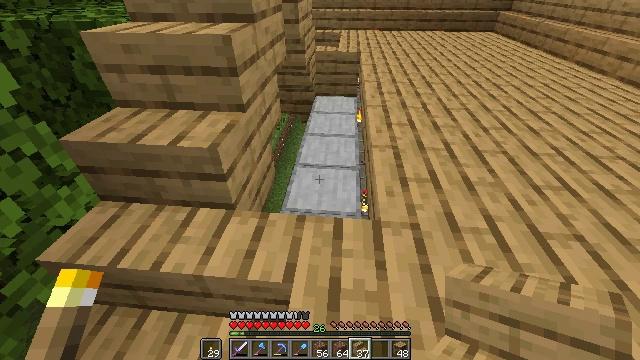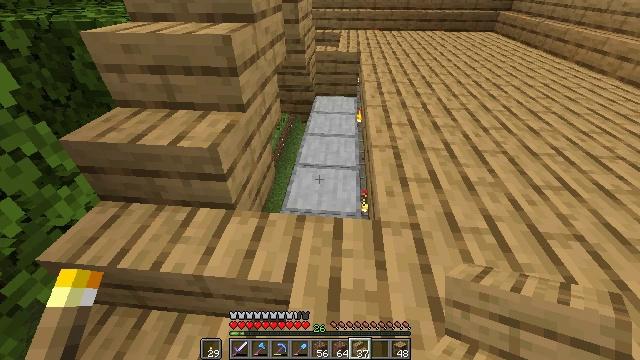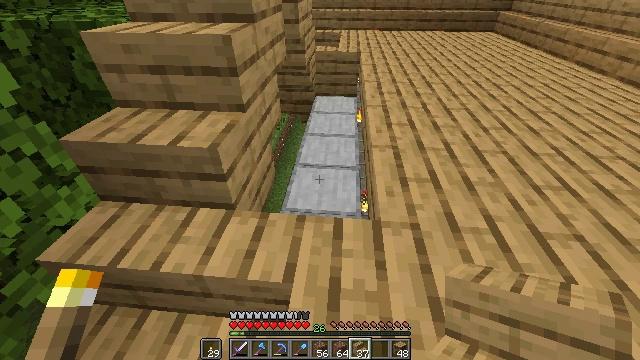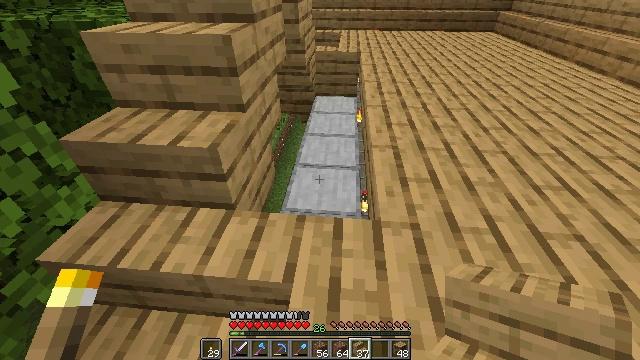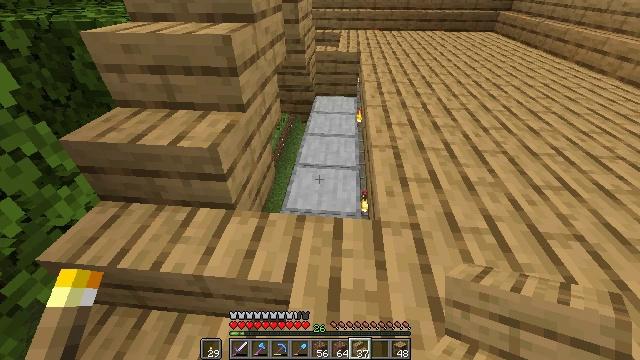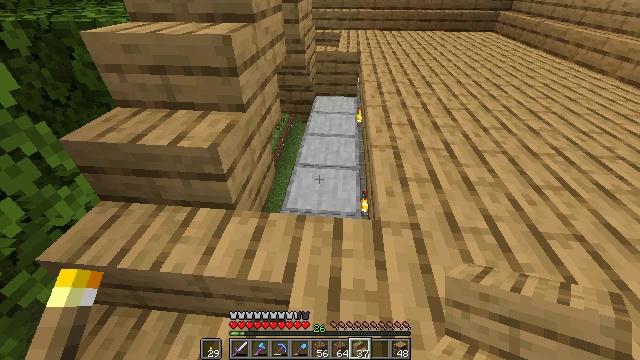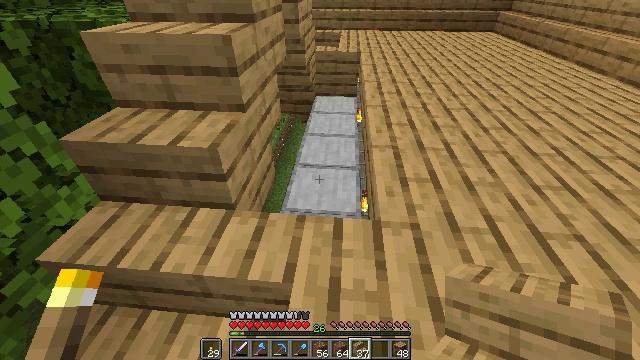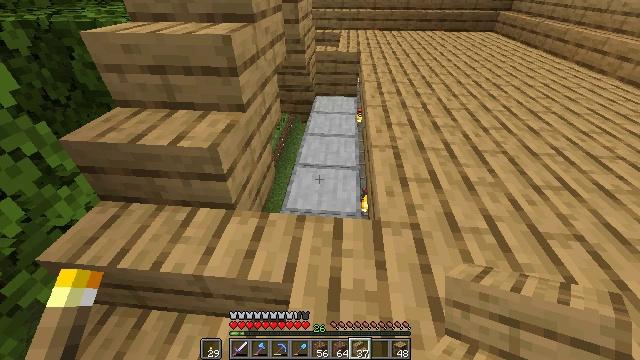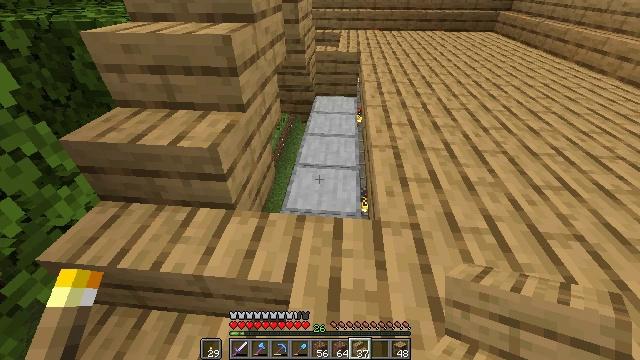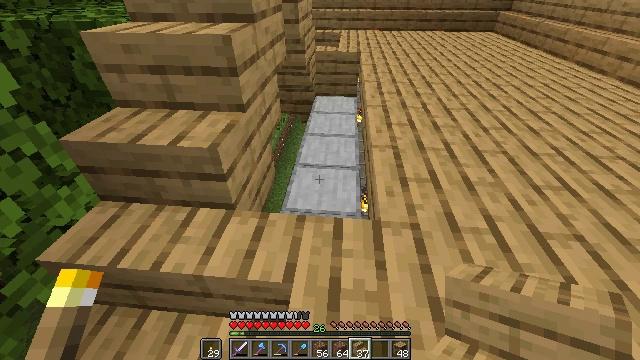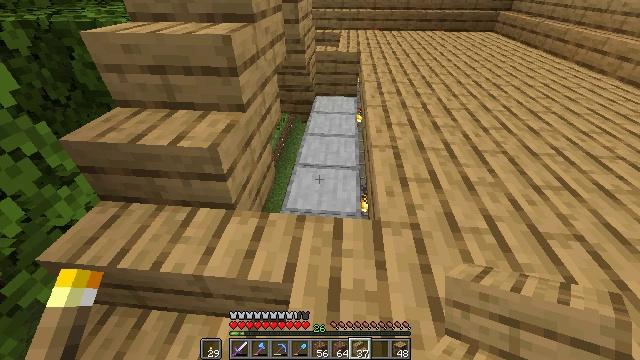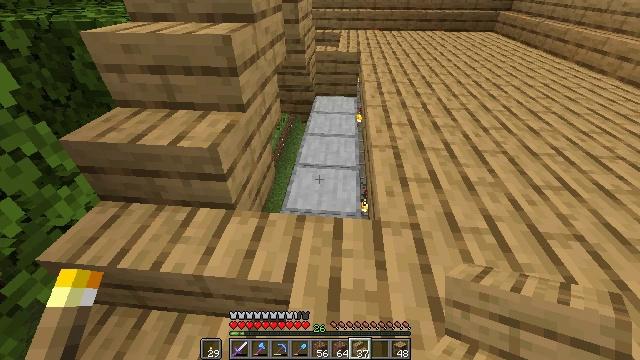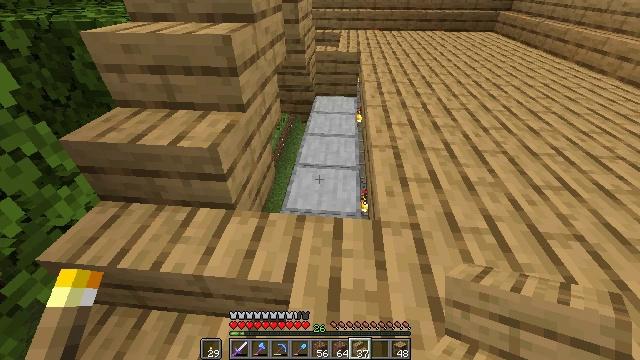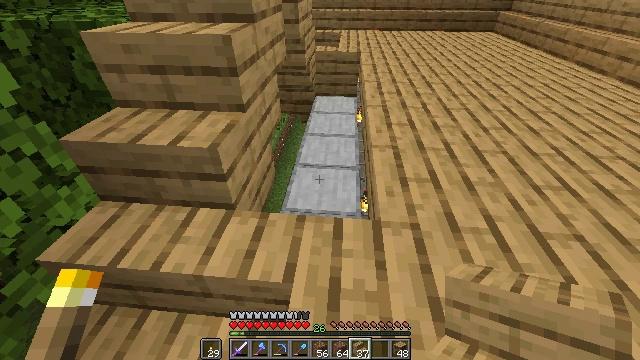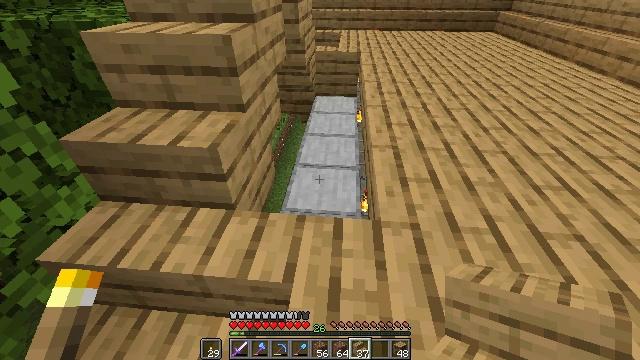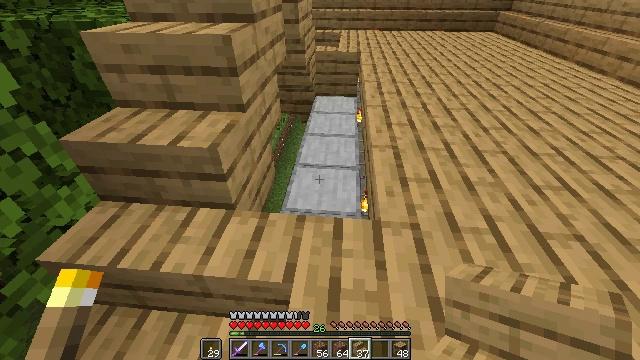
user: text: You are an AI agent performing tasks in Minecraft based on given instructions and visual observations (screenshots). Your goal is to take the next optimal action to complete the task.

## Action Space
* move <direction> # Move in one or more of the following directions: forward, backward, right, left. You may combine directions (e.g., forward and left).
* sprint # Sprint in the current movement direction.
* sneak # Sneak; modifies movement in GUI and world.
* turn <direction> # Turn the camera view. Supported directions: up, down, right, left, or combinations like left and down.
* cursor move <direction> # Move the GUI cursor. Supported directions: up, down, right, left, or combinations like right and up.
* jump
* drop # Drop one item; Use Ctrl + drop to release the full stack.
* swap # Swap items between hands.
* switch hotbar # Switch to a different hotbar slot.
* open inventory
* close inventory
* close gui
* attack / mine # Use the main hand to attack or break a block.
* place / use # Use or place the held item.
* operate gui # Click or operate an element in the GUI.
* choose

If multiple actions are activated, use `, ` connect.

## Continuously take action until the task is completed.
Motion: motion action
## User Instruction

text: Mine the oak slab from the floor.
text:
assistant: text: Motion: sneak
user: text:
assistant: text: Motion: sneak
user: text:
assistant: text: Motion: sneak
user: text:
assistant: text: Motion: sneak
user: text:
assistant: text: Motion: sneak
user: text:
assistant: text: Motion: sneak
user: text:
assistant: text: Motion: sneak
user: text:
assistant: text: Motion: sneak
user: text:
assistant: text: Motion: sneak
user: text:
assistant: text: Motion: sneak
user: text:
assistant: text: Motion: sneak
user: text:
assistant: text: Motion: sneak
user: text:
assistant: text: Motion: sneak
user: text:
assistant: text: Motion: sneak
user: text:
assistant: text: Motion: sneak
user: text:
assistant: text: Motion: sneak
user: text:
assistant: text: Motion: sneak
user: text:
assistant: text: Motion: sneak
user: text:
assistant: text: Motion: sneak
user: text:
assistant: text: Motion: sneak
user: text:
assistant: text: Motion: sneak
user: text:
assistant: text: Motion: sneak
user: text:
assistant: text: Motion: sneak
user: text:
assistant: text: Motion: sneak
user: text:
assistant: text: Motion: sneak
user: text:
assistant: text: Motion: sneak
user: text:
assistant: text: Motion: sneak
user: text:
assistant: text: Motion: sneak
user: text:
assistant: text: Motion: sneak
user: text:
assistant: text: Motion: sneak